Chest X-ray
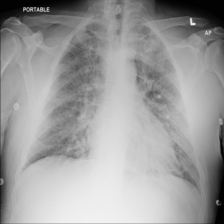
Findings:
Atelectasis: negative
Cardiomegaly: negative
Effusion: negative
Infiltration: positive
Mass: negative
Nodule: negative
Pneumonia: negative
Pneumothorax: negative
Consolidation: negative
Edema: negative
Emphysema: negative
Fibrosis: negative
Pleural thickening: negative
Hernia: negative